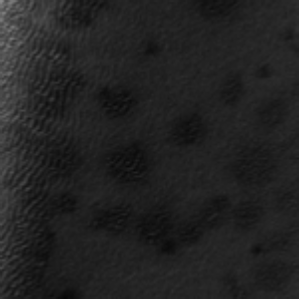
Label: frost